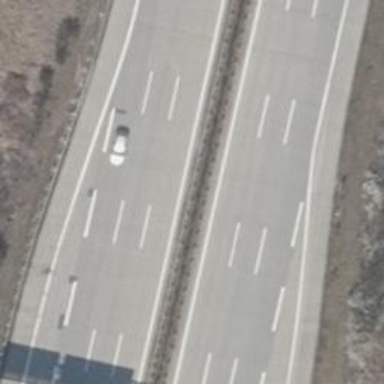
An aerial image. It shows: Concrete motorway.